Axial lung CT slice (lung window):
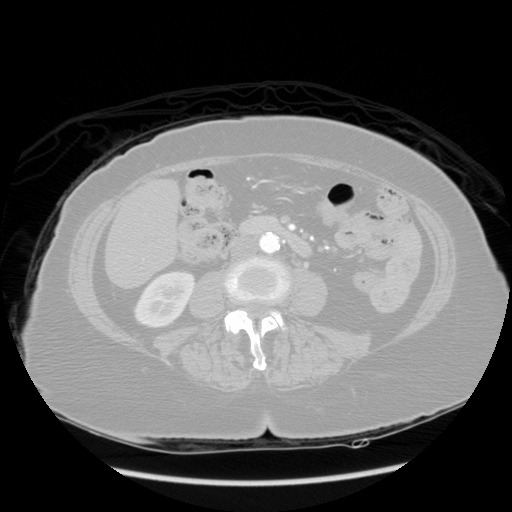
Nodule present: no